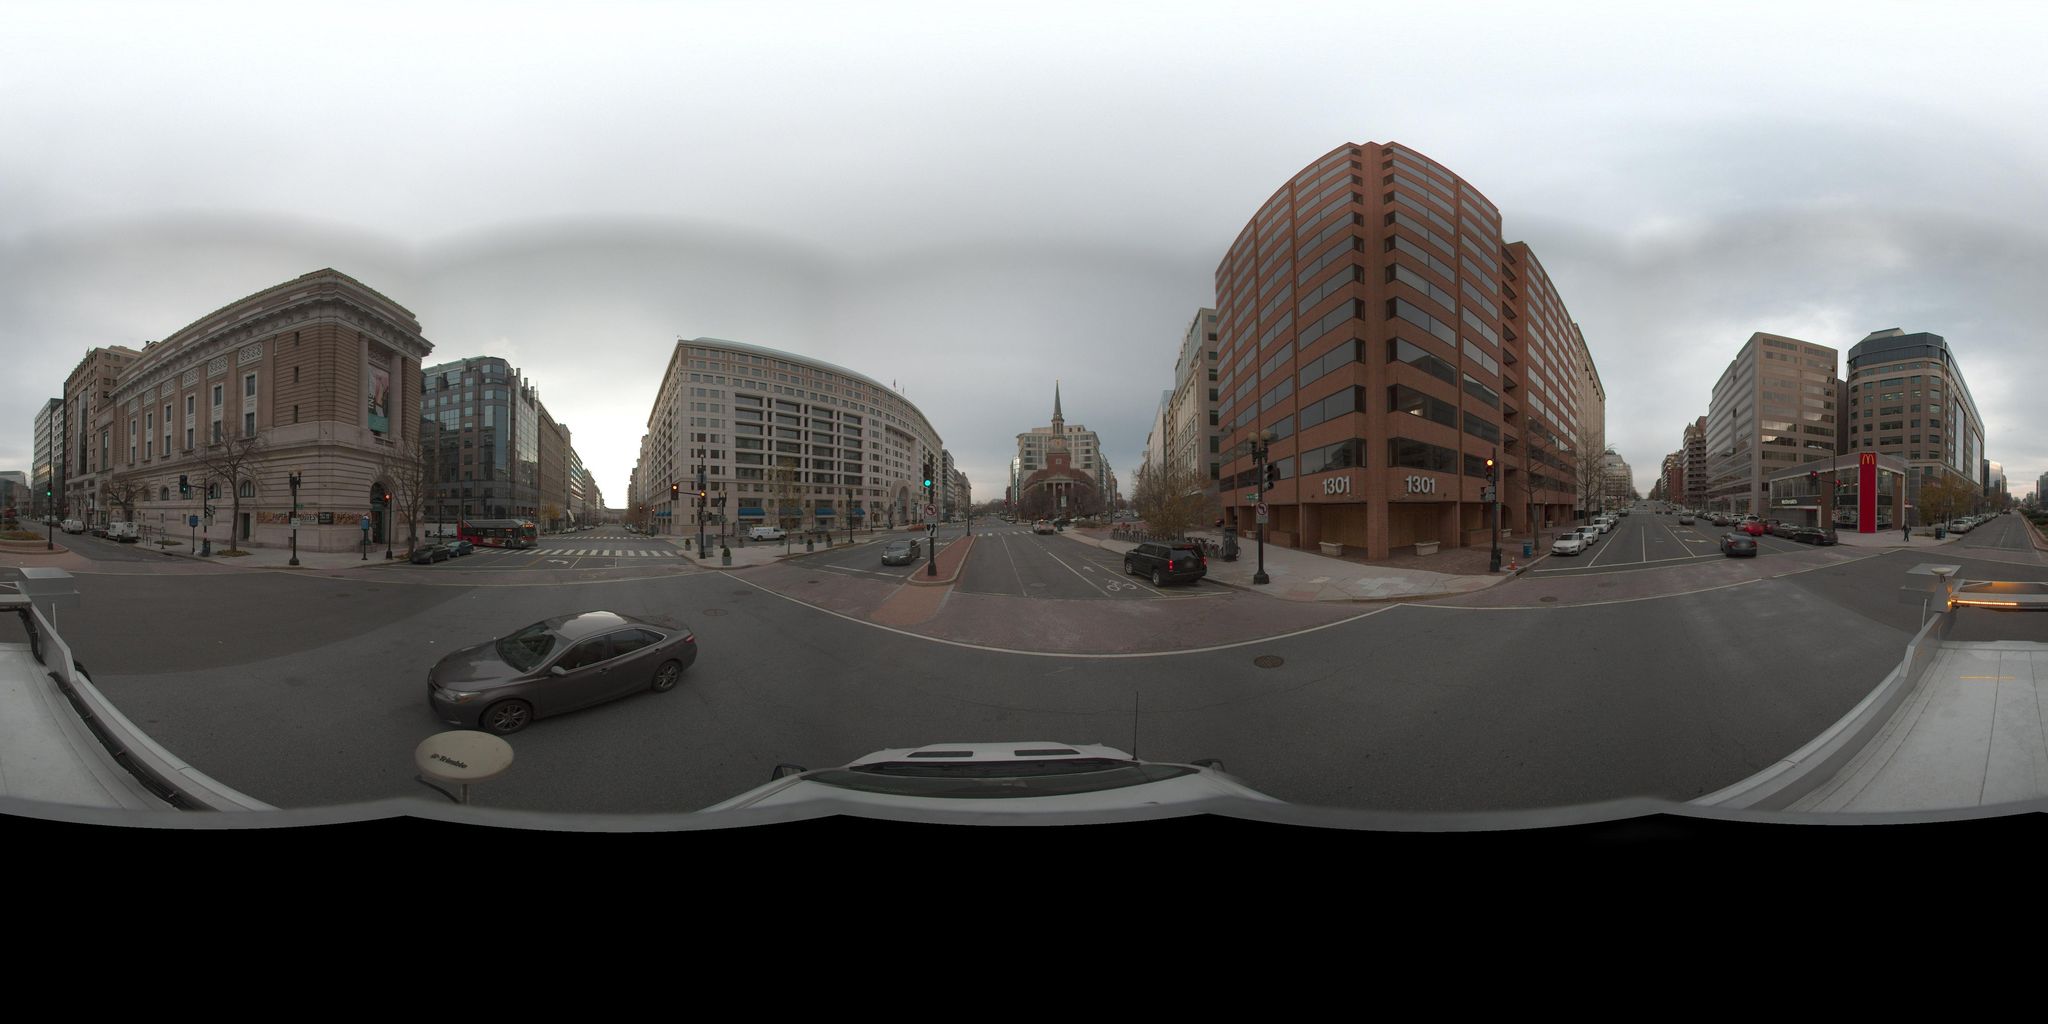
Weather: snowy
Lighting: day
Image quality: good
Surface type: cycling surface
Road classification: secondary
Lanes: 2
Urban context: urban centre
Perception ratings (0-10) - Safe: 2.03, Lively: 6.35, Beautiful: 3.45, Boring: 8.59, Depressing: 2.25, Wealthy: 4.67